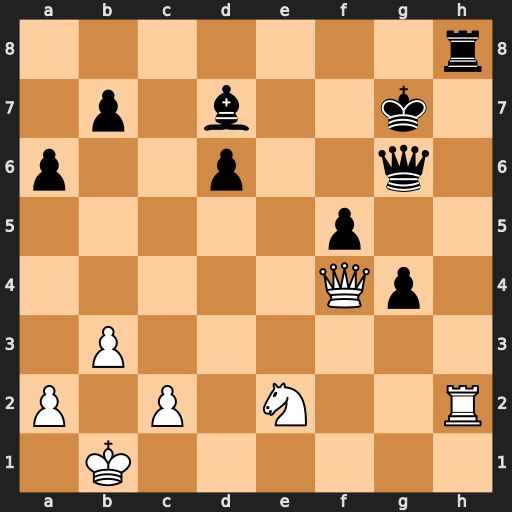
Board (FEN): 7r/1p1b2k1/p2p2q1/5p2/5Qp1/1P6/P1P1N2R/1K6
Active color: w
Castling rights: -
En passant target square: -
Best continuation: Qd4+ Qf6 Qxf6+ Kxf6 Rxh8